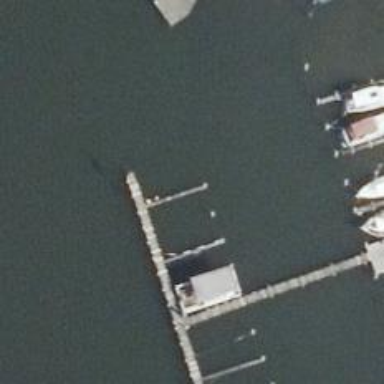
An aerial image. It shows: Man-made pier.